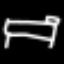
Label: bed